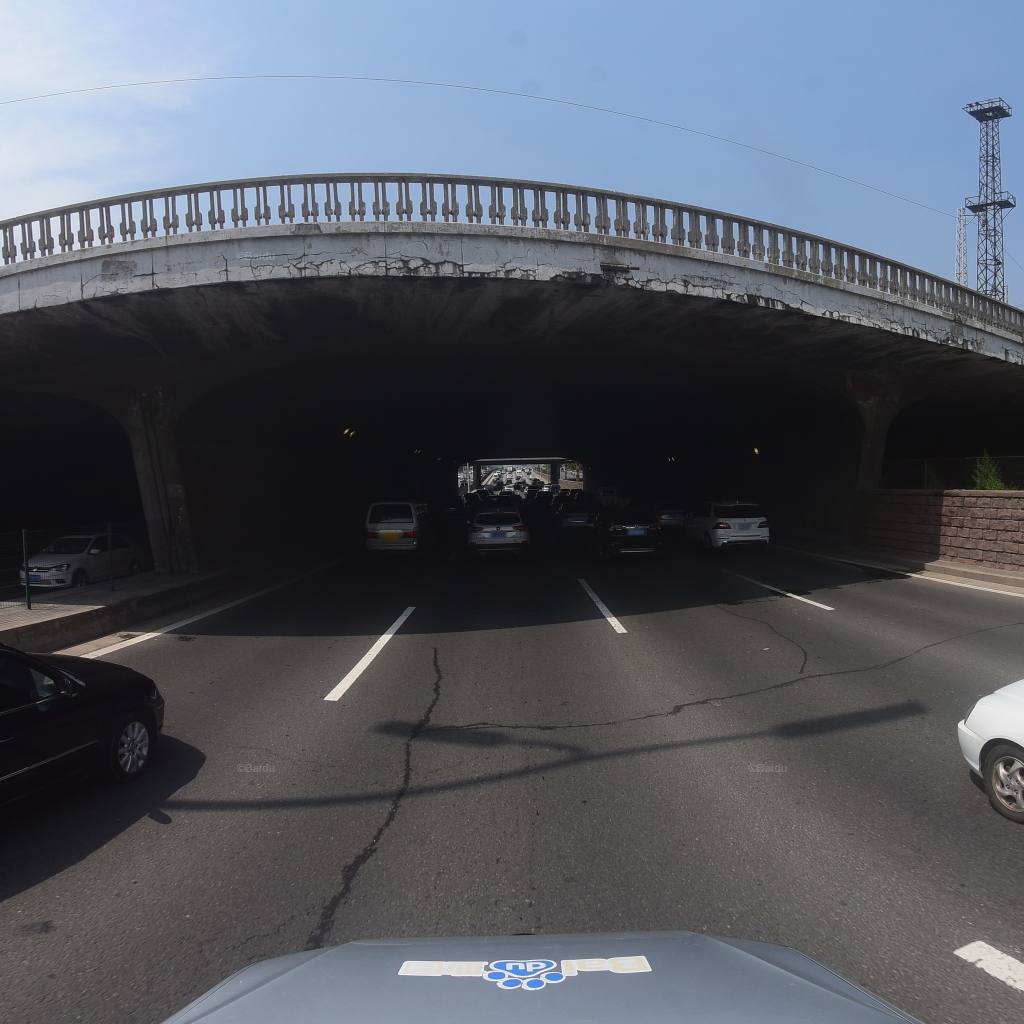
Region: Fengtai
Road damage annotations: transverse patch, transverse crack, longitudinal patch, longitudinal patch